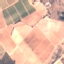
Land use / land cover class: PermanentCrop